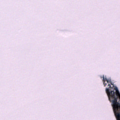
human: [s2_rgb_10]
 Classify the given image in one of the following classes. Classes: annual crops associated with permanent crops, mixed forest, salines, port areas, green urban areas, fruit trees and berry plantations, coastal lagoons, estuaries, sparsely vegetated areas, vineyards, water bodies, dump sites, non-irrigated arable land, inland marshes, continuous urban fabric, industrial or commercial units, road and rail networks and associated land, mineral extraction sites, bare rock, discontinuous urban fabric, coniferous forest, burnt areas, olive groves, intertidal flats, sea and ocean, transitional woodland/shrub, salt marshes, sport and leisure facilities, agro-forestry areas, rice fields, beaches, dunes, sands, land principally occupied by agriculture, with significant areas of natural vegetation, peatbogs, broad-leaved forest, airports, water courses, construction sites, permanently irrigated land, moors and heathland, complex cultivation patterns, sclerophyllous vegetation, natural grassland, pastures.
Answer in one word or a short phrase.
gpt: sea and ocean